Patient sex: F
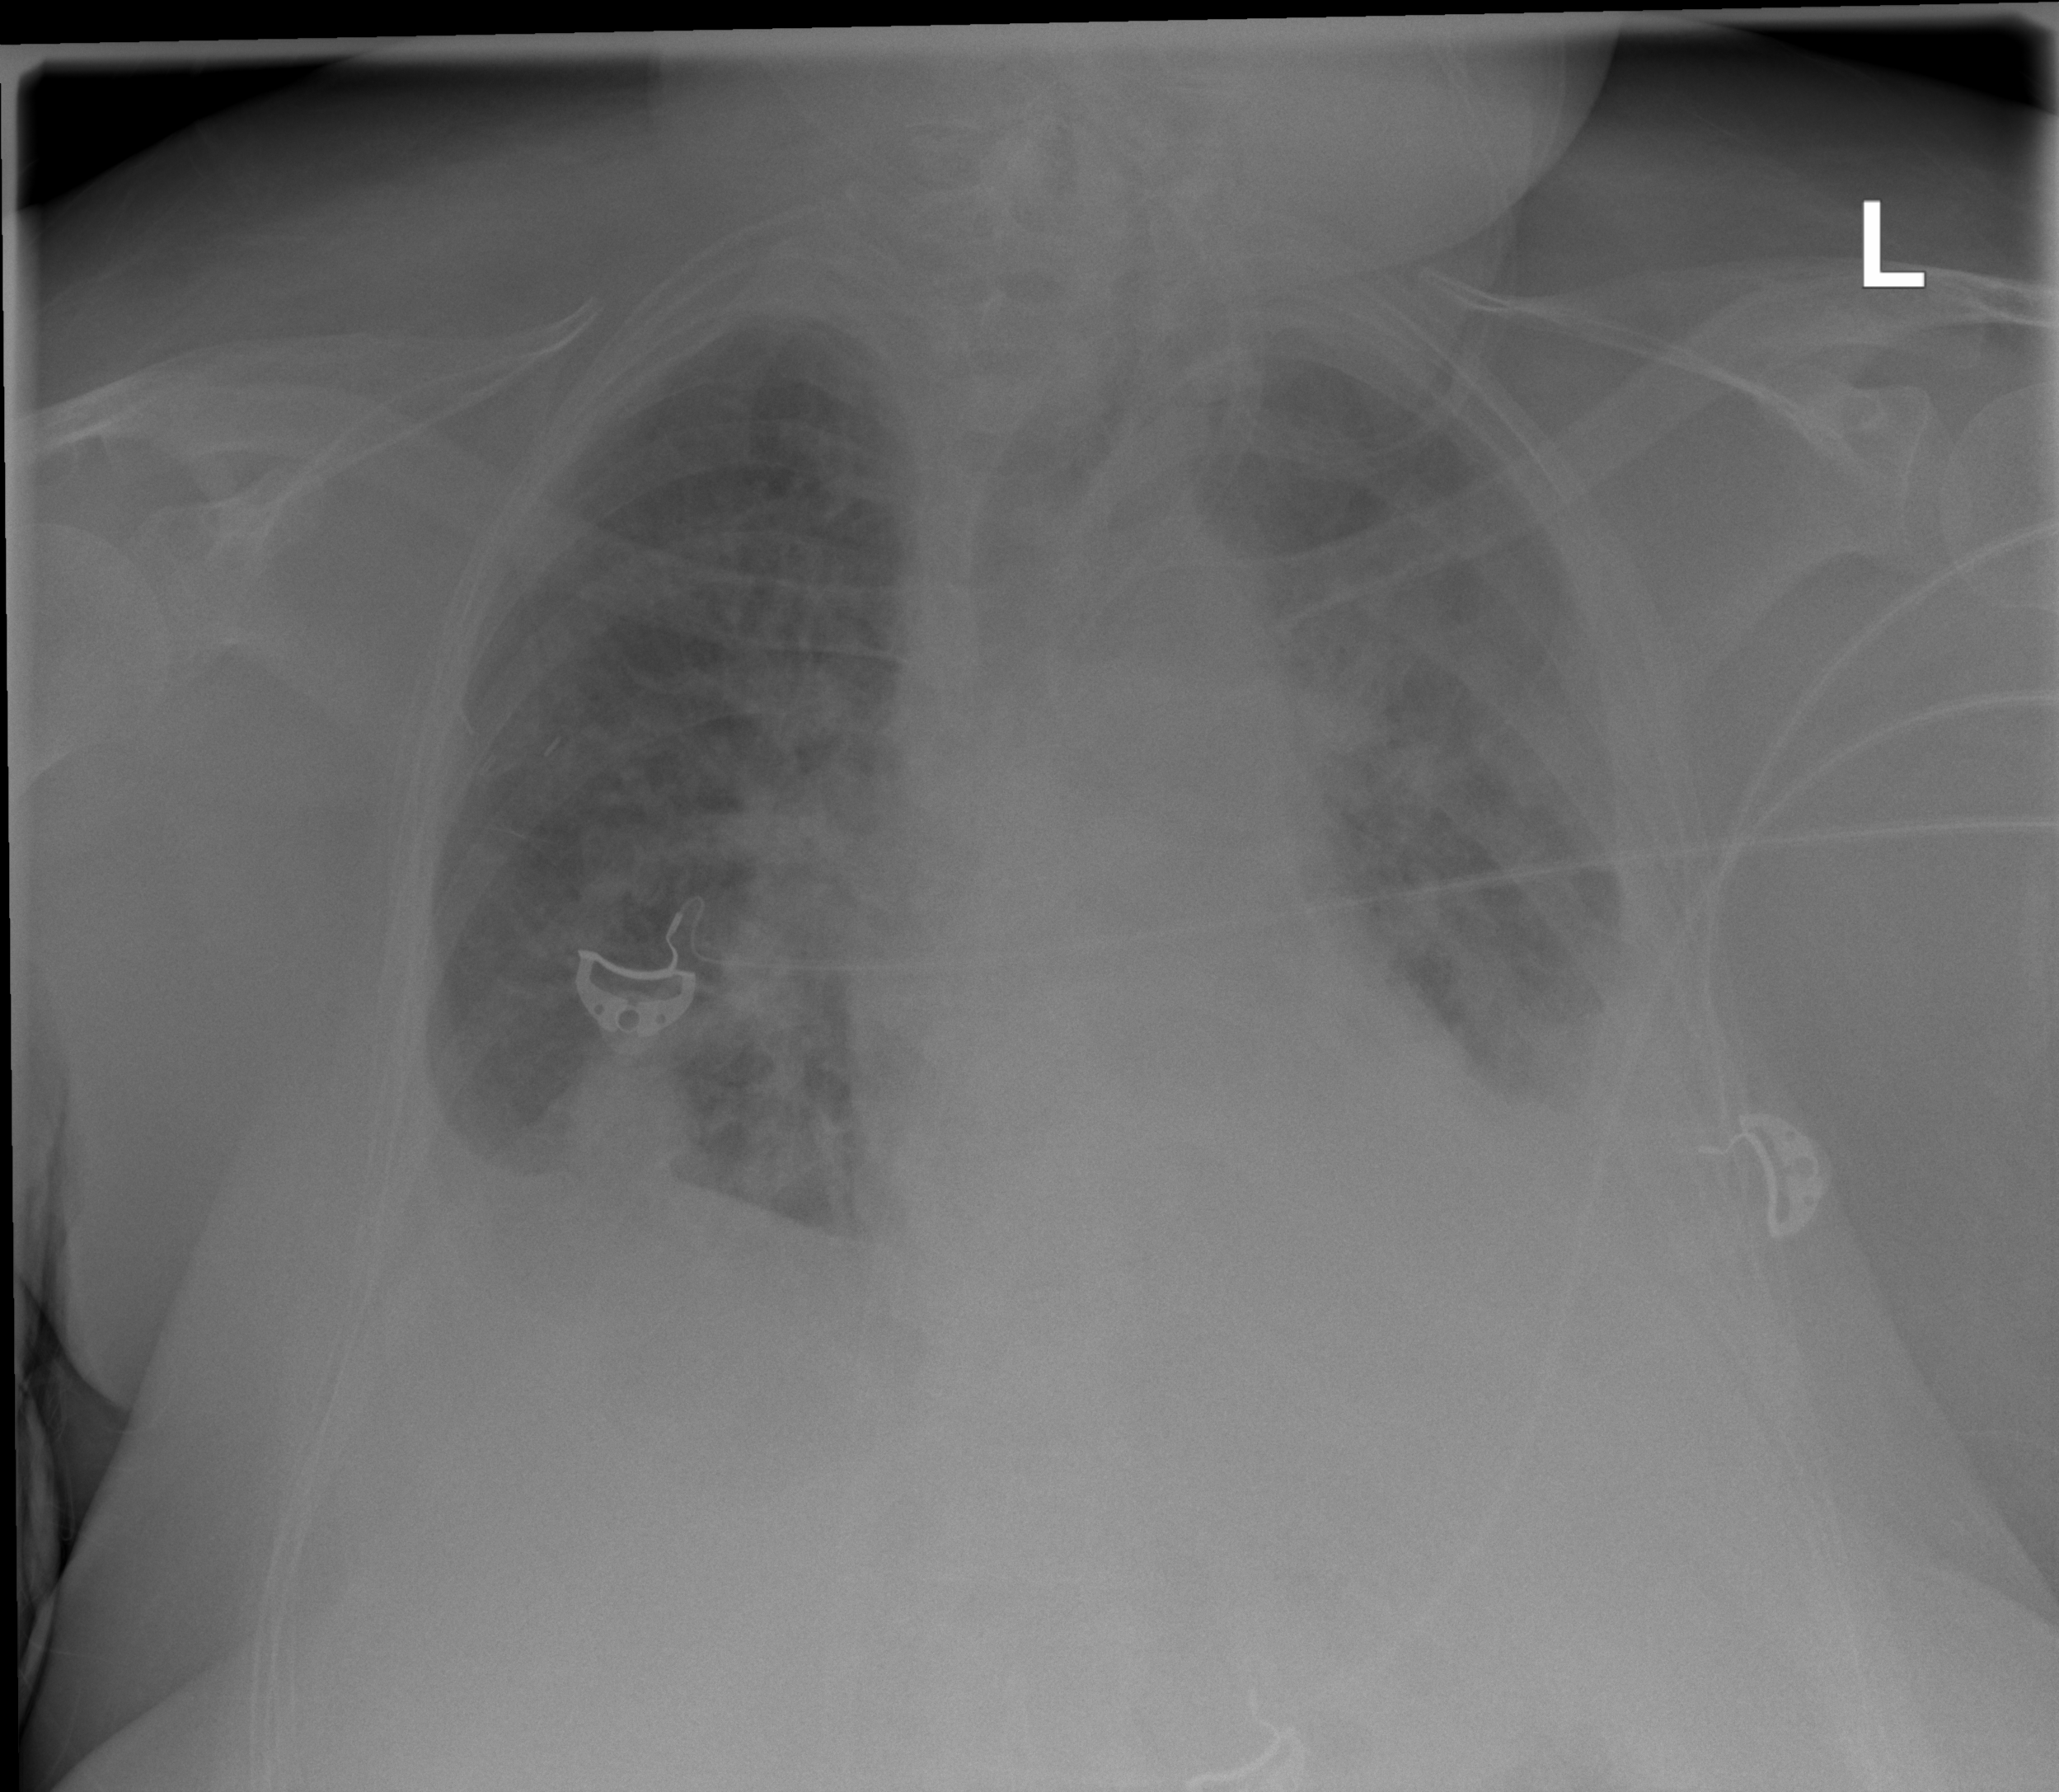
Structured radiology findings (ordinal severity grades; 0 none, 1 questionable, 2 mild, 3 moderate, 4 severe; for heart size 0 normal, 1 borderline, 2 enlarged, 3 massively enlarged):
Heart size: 2
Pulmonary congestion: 2
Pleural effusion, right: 2
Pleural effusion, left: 3
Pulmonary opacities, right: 2
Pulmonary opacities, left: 2
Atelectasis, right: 2
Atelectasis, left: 2